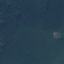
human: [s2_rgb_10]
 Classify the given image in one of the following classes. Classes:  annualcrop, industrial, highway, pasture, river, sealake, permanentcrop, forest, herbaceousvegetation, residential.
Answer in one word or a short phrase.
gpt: Forest